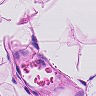
Metastatic tissue present: no